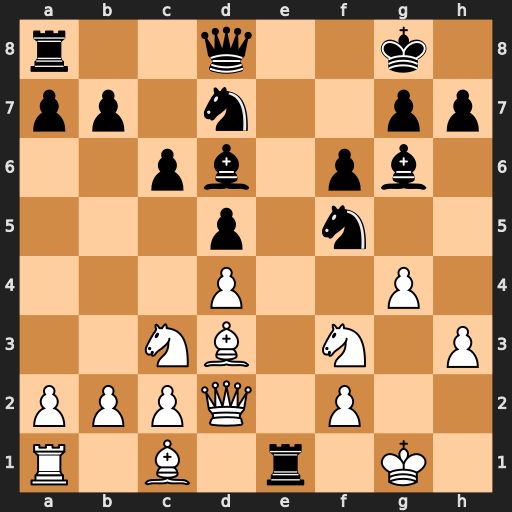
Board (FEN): r2q2k1/pp1n2pp/2pb1pb1/3p1n2/3P2P1/2NB1N1P/PPPQ1P2/R1B1r1K1
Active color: w
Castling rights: -
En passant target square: -
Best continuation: Qxe1 Nxd4 Nxd4